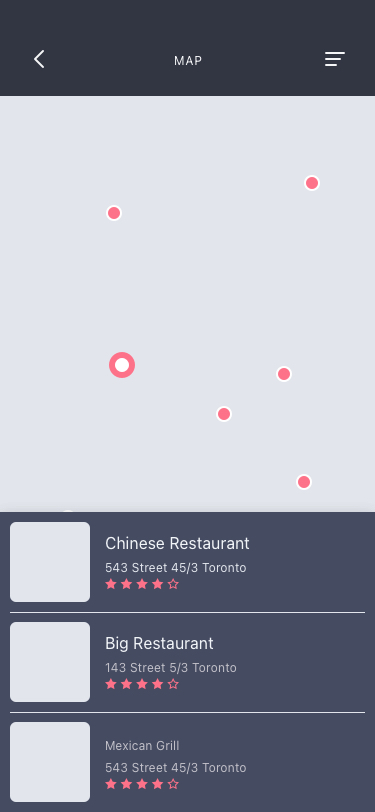
Text in this UI design:
543 Street 45/3 Toronto
Mexican Grill
143 Street 5/3 Toronto
Big Restaurant
543 Street 45/3 Toronto
Chinese Restaurant
MAP